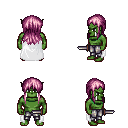
a pixel art fantasy rpg character, male body template, orc, green skin, white cape, metal pants, pink unkempt hairstyle, dagger, four views (front, back, left, right), 2x2 character sprite sheet, small pixel art, hard edges, no anti-aliasing